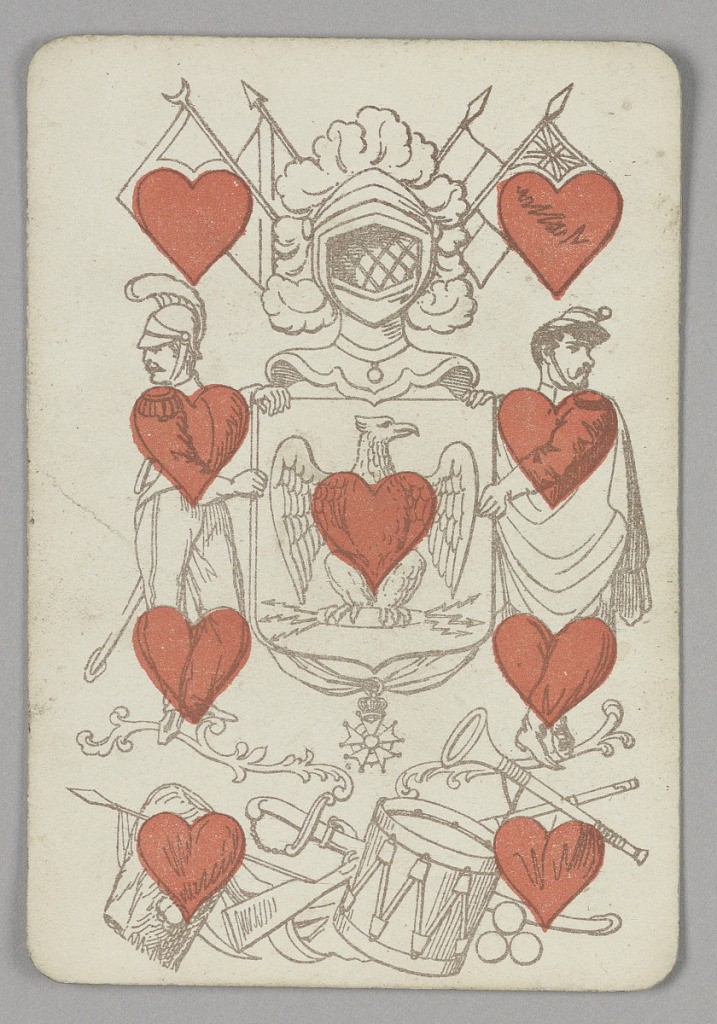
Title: Nine of Hearts
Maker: E. Le Tellier, French, active late 19th century
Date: late 19th century
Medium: Lithograph on paper
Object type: Playing card
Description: Nine of Hearts playing card from a pack of transformation playing cards. Figural scene depicting two men holding a shield at center decorated with an eagle. Above, a helmet and banners. Below, a group of weapons and musical instruments. Red hearts integrated into the figures of the scene.